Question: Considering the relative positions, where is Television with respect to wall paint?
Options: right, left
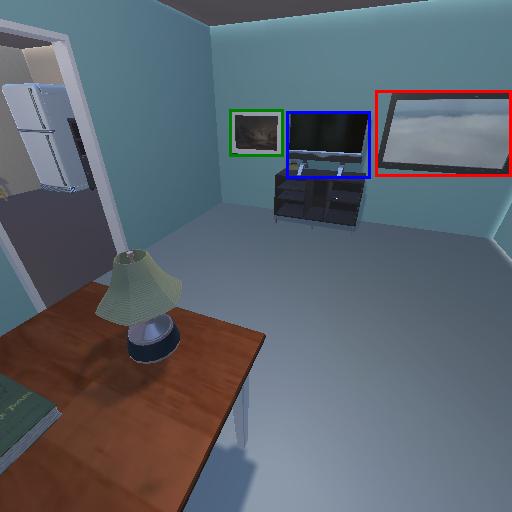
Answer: right